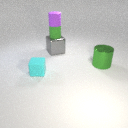
large gray metal cube below small purple rubber cylinder